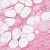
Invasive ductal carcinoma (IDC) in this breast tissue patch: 0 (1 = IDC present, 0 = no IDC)